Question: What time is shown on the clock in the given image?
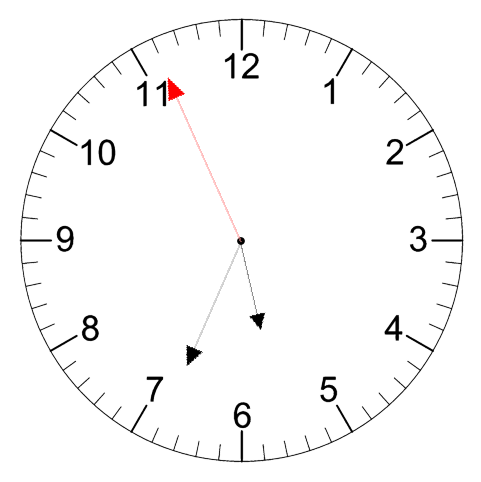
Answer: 05:33:56